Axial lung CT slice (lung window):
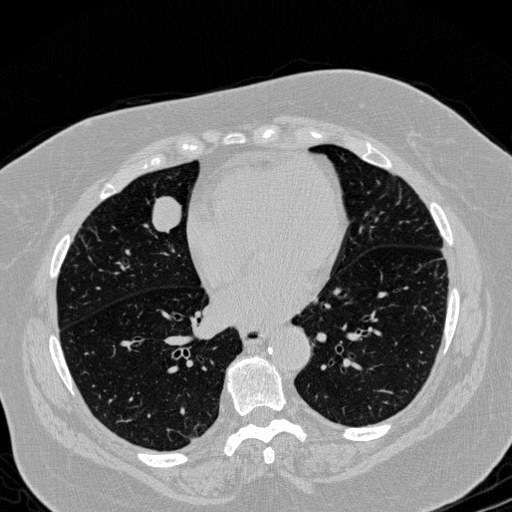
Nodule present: yes
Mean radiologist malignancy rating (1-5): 4